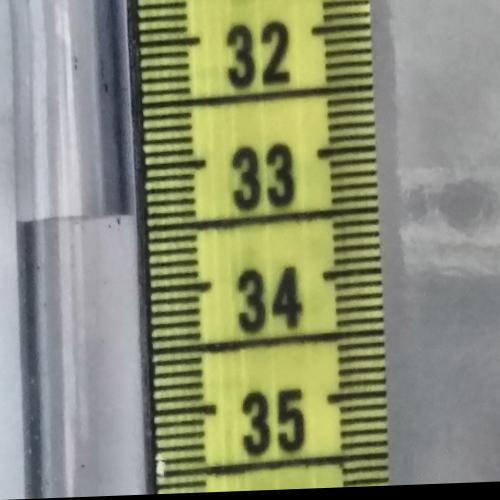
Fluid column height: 33.4 cm